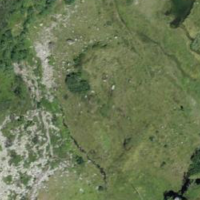
EUNIS habitat code: 26
Species observed at this site:
Ptyonoprogne rupestris